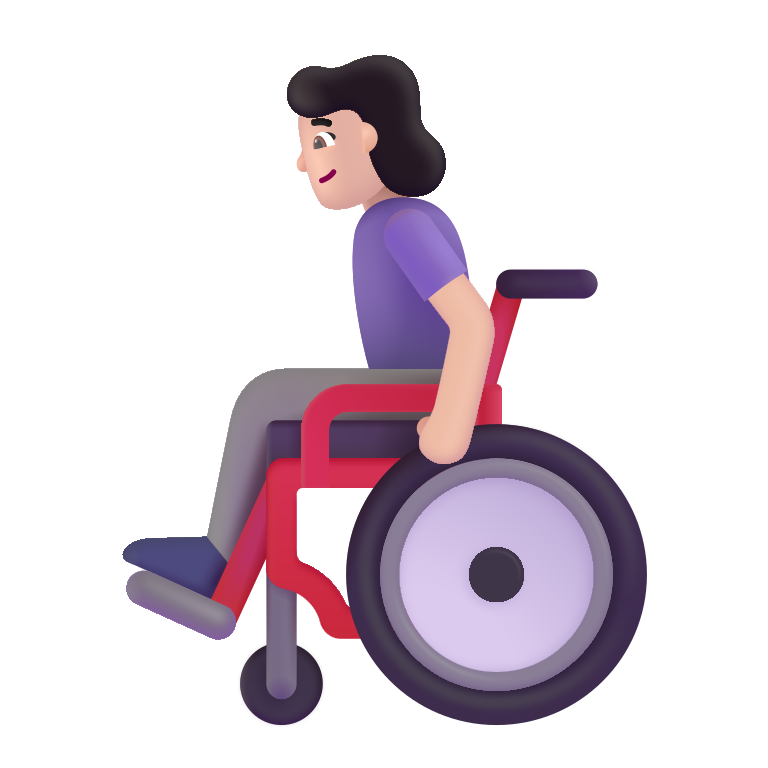
woman in manual wheelchair color light